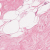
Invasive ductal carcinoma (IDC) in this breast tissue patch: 0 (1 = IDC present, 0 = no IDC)